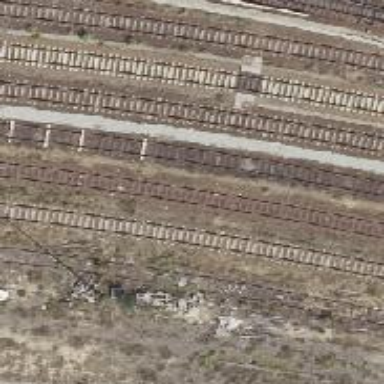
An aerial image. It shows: Railway milestone.